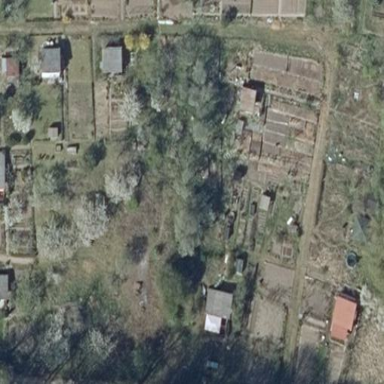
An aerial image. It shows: Area designated for allotments.